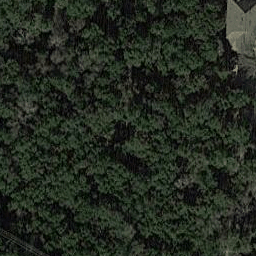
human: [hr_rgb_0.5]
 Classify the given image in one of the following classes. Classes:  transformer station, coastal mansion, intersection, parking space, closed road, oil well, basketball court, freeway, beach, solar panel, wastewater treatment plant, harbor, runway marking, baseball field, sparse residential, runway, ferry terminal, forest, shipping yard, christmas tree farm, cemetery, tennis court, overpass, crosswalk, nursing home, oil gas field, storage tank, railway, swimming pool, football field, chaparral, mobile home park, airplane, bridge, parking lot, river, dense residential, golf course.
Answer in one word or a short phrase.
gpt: forest